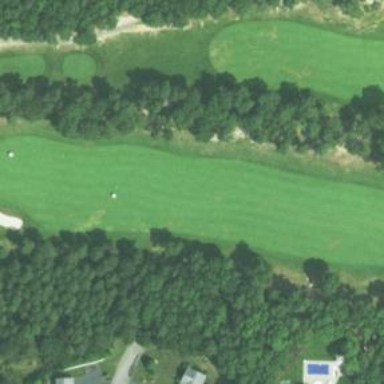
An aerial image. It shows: Golf hole.